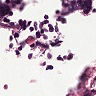
Metastatic tissue present: no